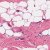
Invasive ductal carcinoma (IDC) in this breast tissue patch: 0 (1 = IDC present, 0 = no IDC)